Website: bh-photo
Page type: gifting
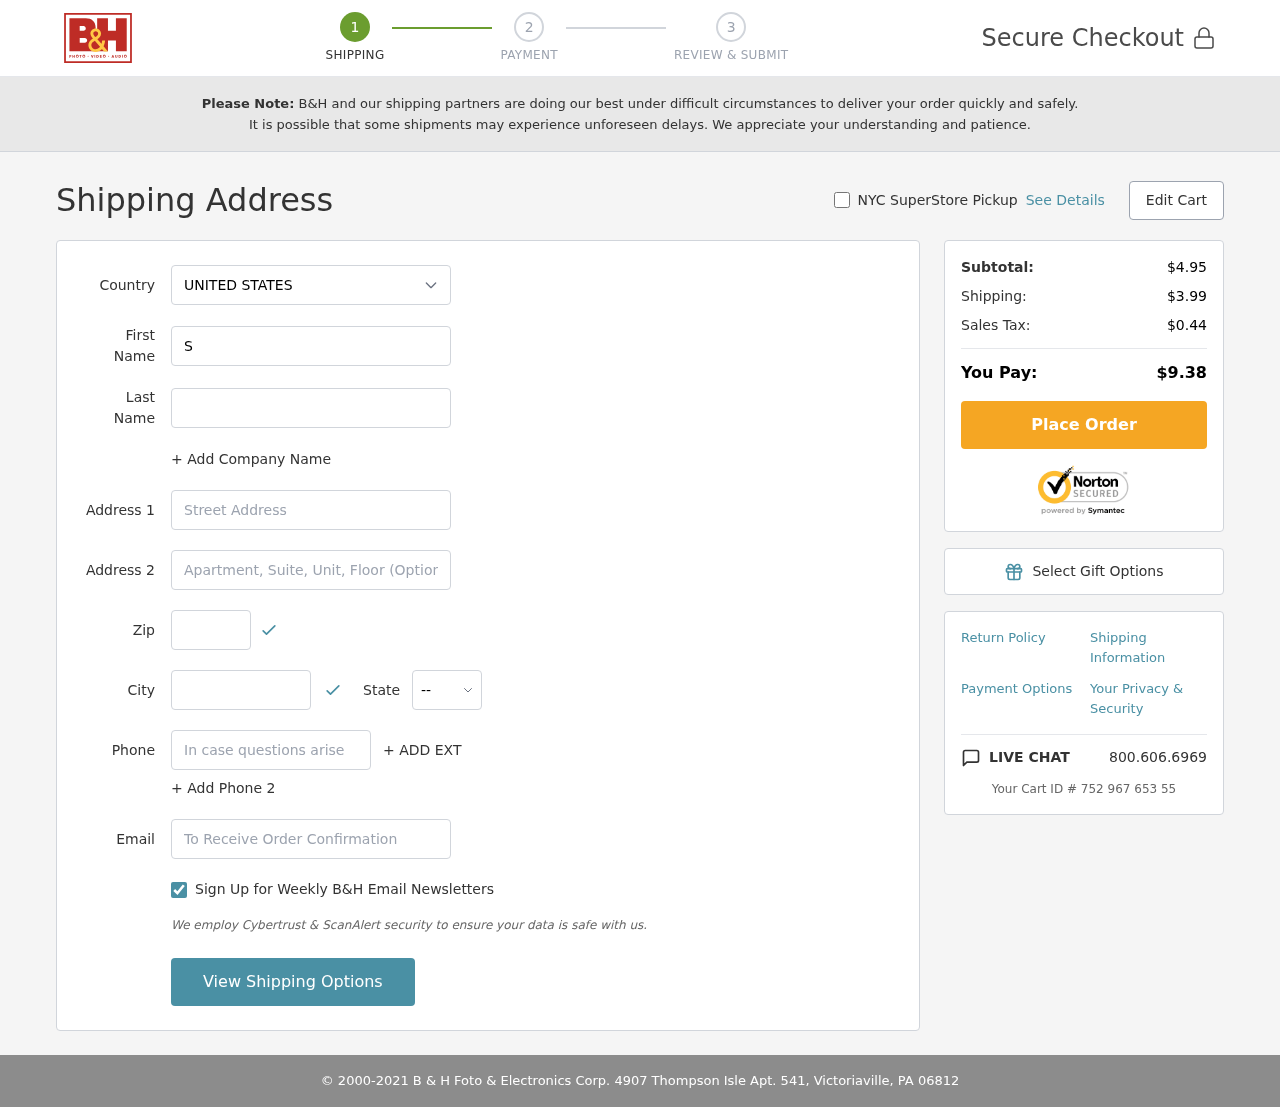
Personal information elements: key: PII_CITY
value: Victoriaville
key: PII_COUNTRY
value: United States
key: PII_EMAIL
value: sherri.lopez@yahoo.com
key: PII_FIRSTNAME
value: Sherri
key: PII_LASTNAME
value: Lopez
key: PII_PHONE
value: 3277244952
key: PII_POSTCODE
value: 06812
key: PII_STATE_ABBR
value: PA
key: PII_STREET
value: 4907 Thompson Isle Apt. 541
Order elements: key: ORDER_SUBTOTAL
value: $4.95
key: ORDER_SHIPPING_COST
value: $3.99
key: ORDER_TAX
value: $0.44
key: ORDER_TOTAL
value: $9.38
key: ORDER_ID
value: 752 967 653 55